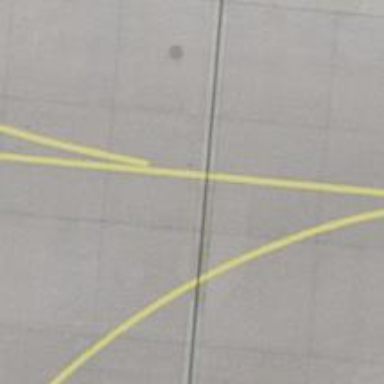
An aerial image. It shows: View of taxiway at the airport.